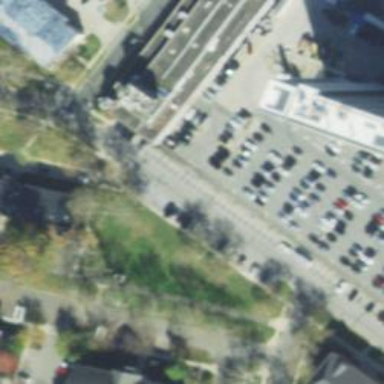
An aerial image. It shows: Parking space.